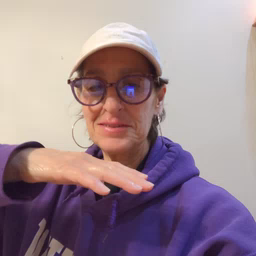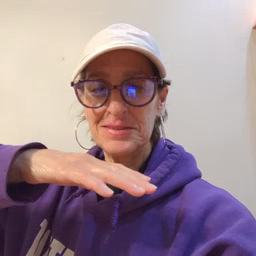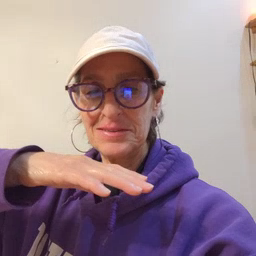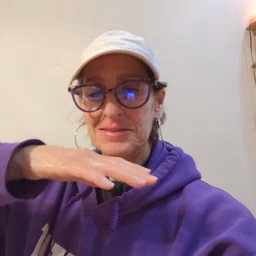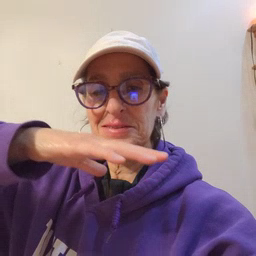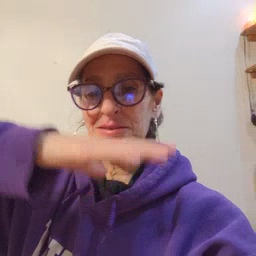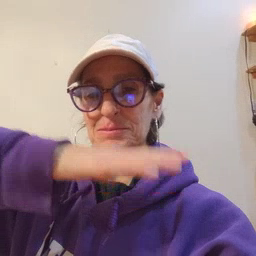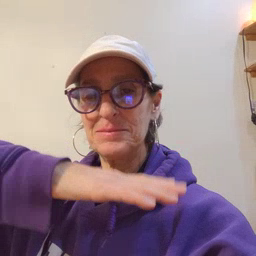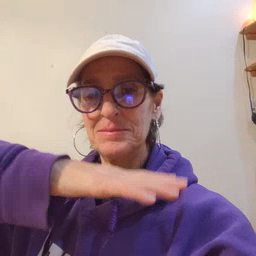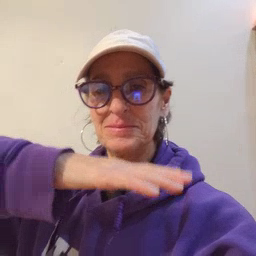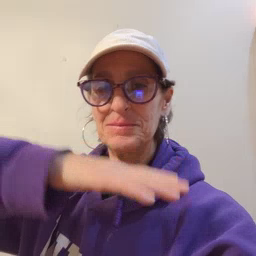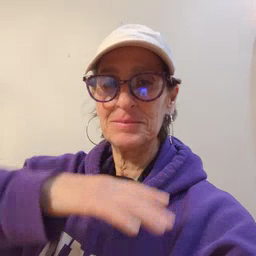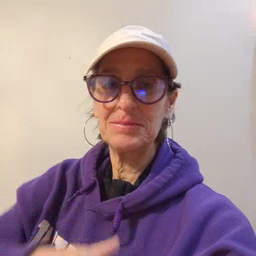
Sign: table